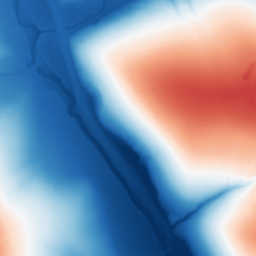
Category: trend_removal
Decomposition family: polynomial
Decomposition parameters: degree: 1
Upsampling method: bspline
Upsampling parameters: scale: 2
Upsampling scale: 2